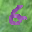
Label: 6